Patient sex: F
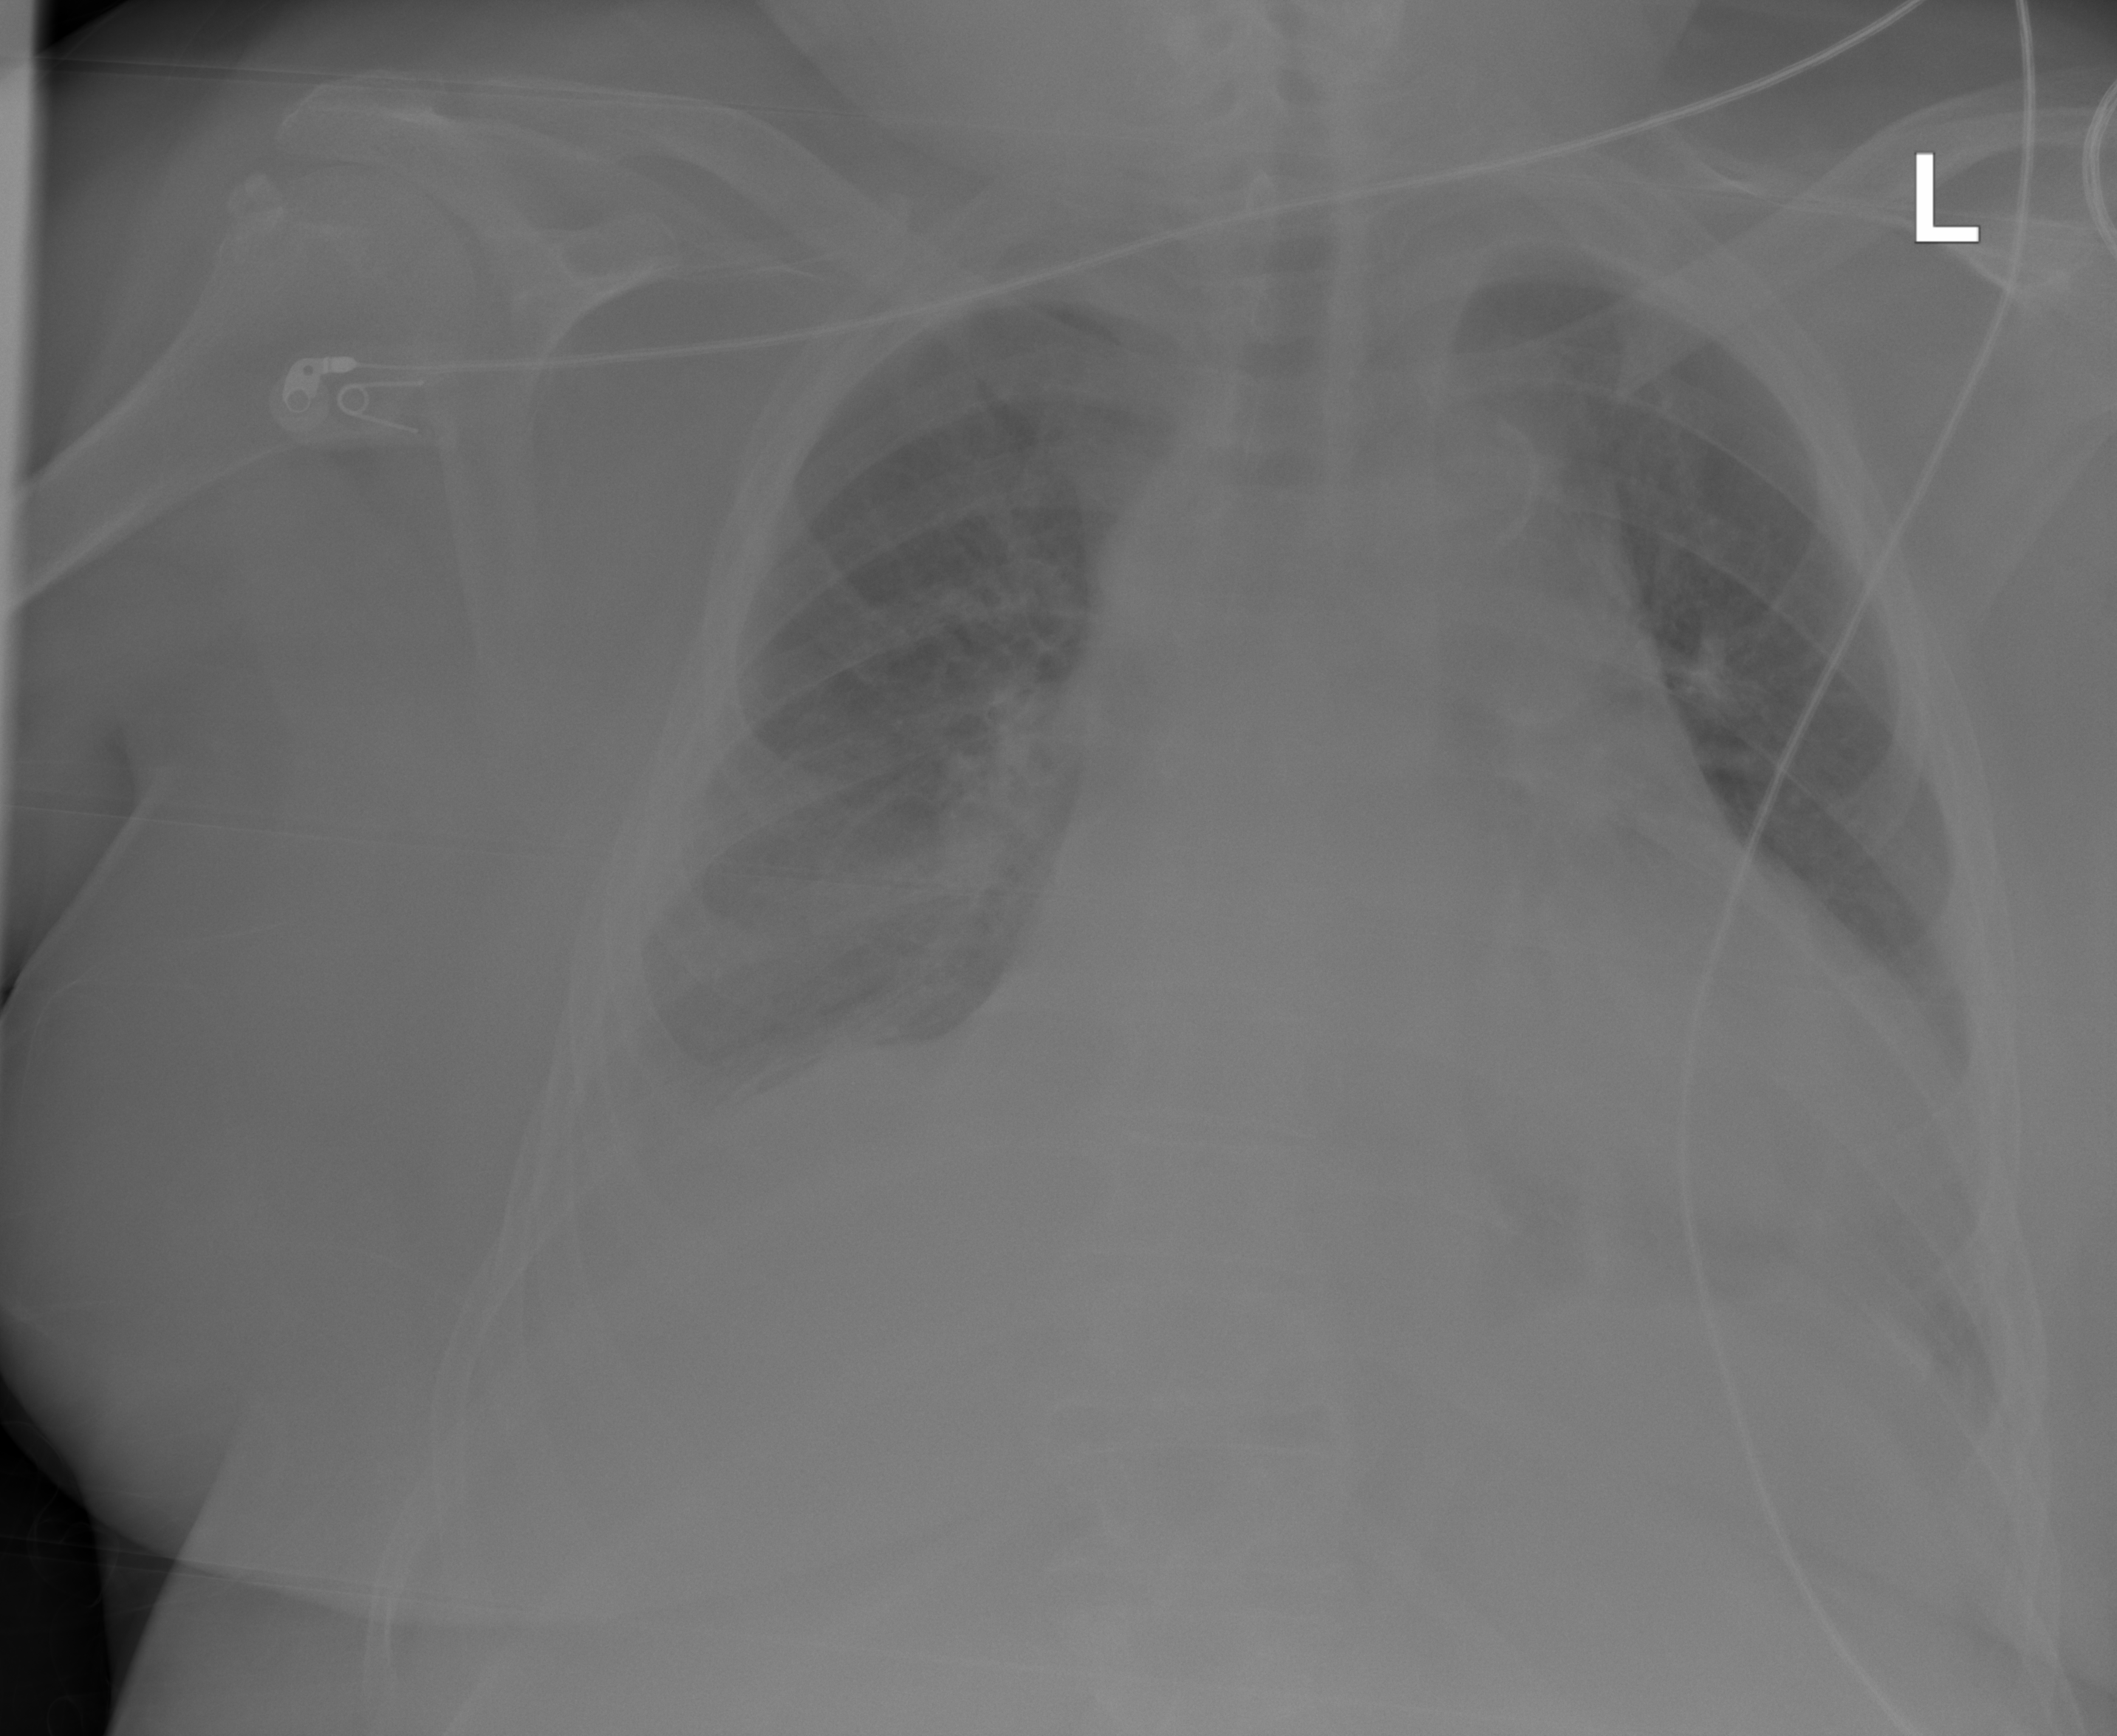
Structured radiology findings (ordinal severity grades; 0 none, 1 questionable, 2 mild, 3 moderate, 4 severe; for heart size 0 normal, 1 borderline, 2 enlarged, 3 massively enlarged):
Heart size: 2
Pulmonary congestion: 0
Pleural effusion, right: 2
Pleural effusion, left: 2
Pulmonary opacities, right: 2
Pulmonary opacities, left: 0
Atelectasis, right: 2
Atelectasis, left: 0